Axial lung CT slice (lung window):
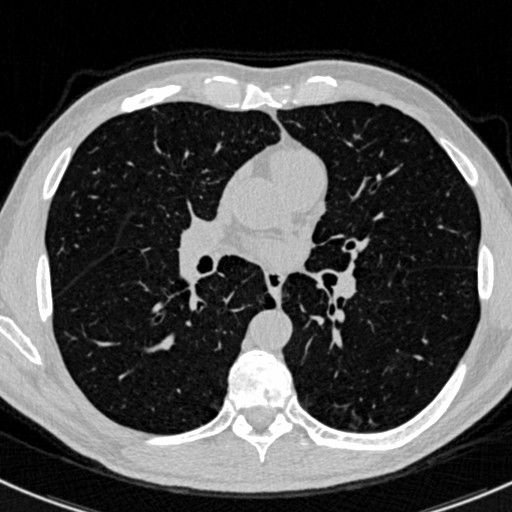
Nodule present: no